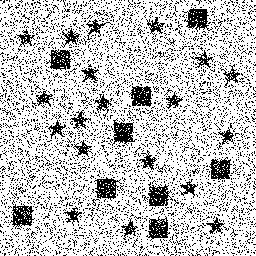
Squares: 9
Triangles: 0
Stars: 19
Total shapes: 28